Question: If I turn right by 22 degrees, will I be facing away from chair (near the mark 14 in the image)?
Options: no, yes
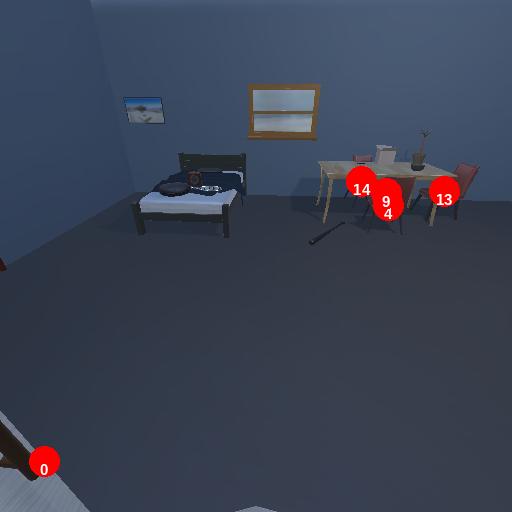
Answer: no